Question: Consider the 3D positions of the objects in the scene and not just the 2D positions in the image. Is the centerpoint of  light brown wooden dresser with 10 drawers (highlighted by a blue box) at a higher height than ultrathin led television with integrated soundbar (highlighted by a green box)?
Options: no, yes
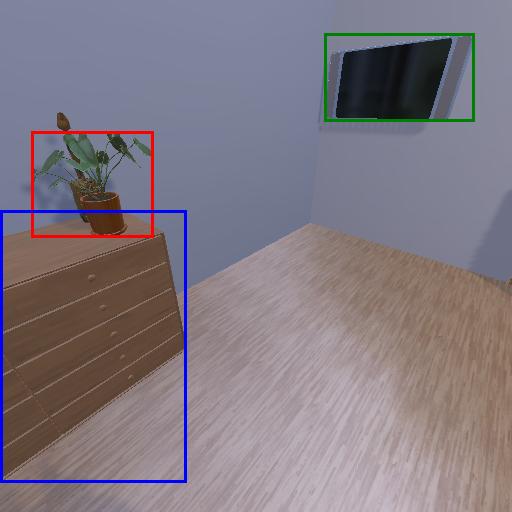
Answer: no